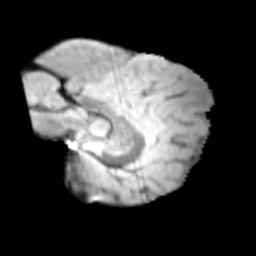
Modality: T2w
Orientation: sagittal
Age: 9
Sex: male
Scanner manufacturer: siemens
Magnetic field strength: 3 T
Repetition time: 3.8 s
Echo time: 0.07 s